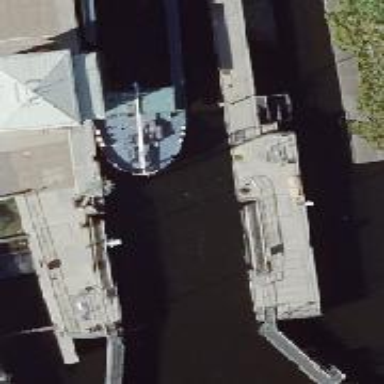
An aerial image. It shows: Lock gate on waterway.